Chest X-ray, AP view. Patient: 26 years old, sex M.
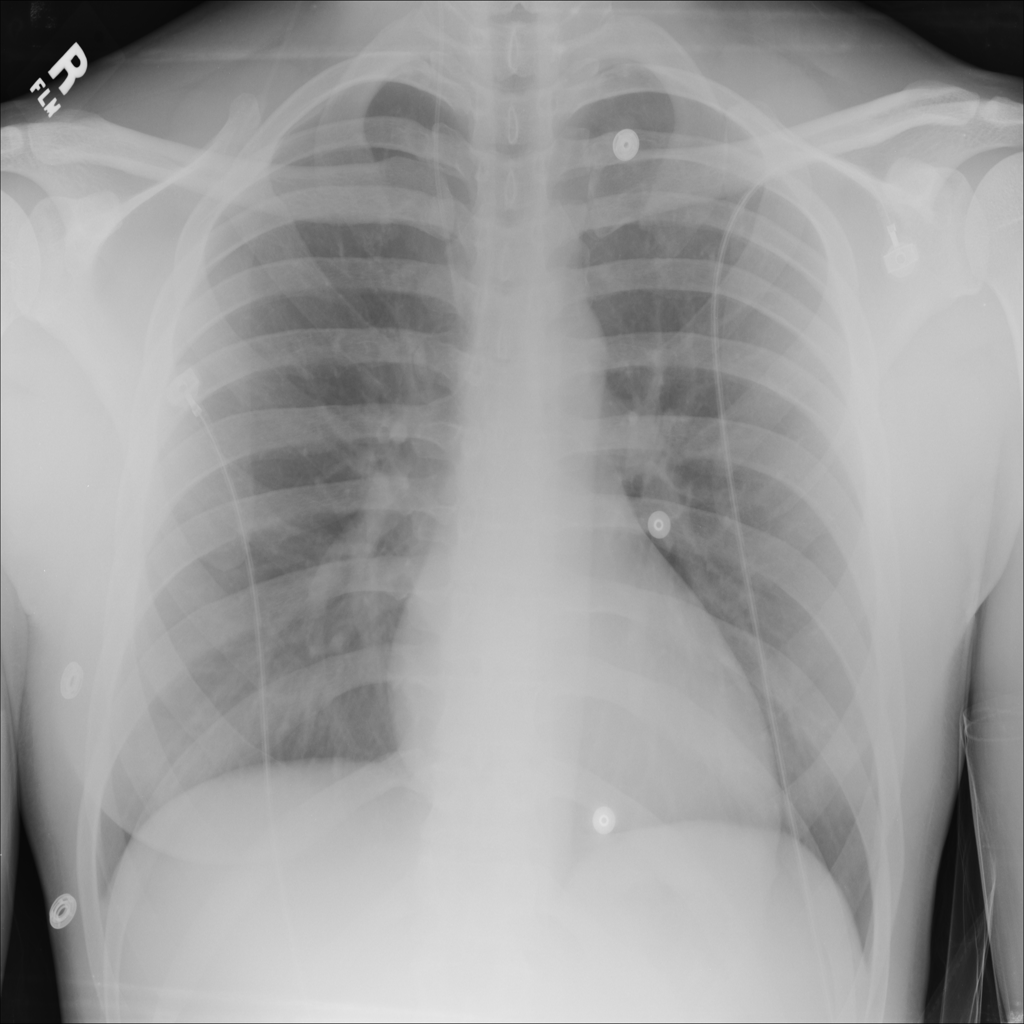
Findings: No Finding